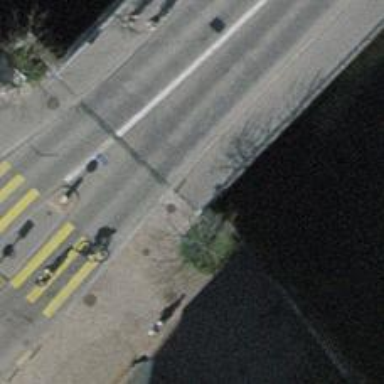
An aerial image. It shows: Sidewalk with sett surface.